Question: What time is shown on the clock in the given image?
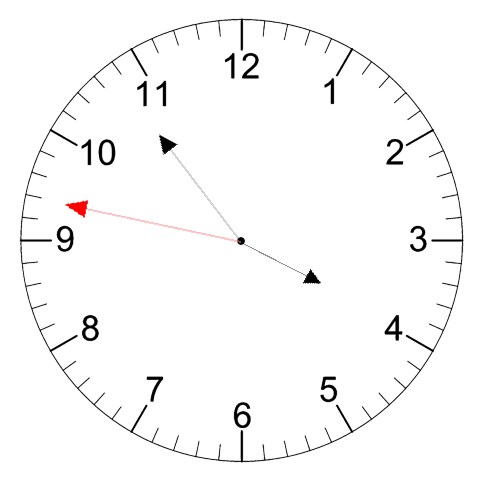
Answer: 03:53:47